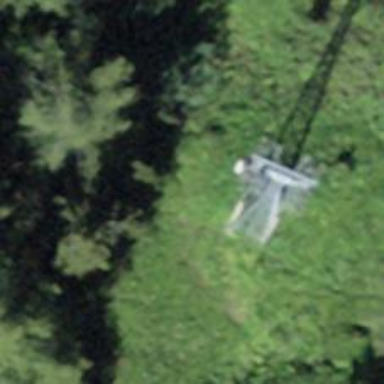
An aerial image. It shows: Pylon used for aerialway.